Question: I am developing a plugin for an application, and I must register any controls I create with my host application, else they do not receive any messages and are effectively disabled. Registration is performed using a control's window handle.
In order to do this, for every winforms control I create, I use its 'HandleCreated' event and 'HandleDestroyed' event to recursively register/unregister the control's handle and any child controls it owns.
I can do the same thing with a 'ContextMenuStrip', and this is fine for the first level of items, but if any of those items have submenus, I do not know how I can get a handle to the sub-menu that has opened in order to register it.
The 'ToolStripMenuItem' objects inherit from 'System.ComponentModel.Component' and not from 'System.Windows.Forms.Control', so they do not have a '.Handle' property, nor 'HandleCreated' and 'HandleDestroyed' events.
See image for exactly which window I need the handle of (at time of creation).

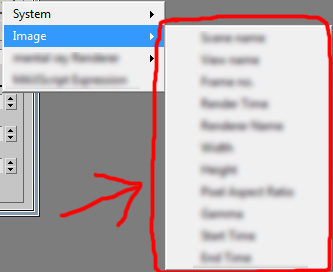
Answer: Use 'ToolStripMenuItem.DropDown.Handle'.